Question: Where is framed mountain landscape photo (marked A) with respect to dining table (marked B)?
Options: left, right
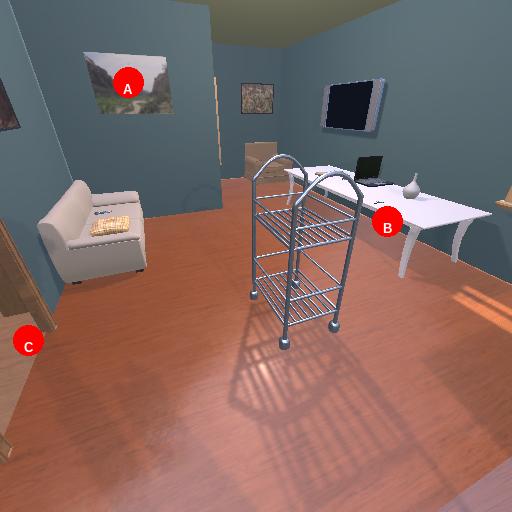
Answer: left